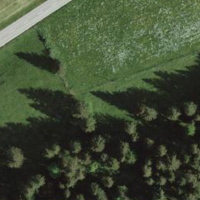
EUNIS habitat code: 43
Species observed at this site:
Mustela erminea